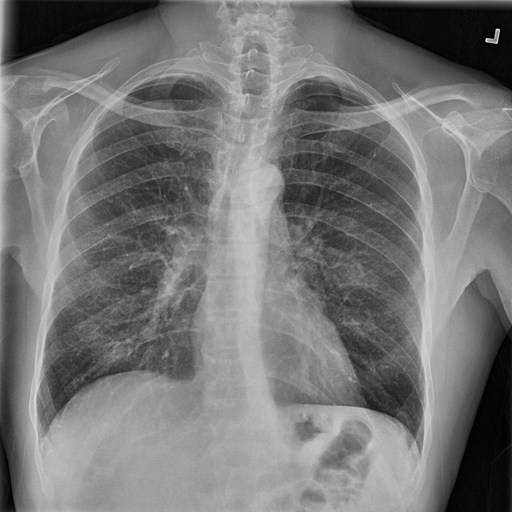
Finding: NORMAL